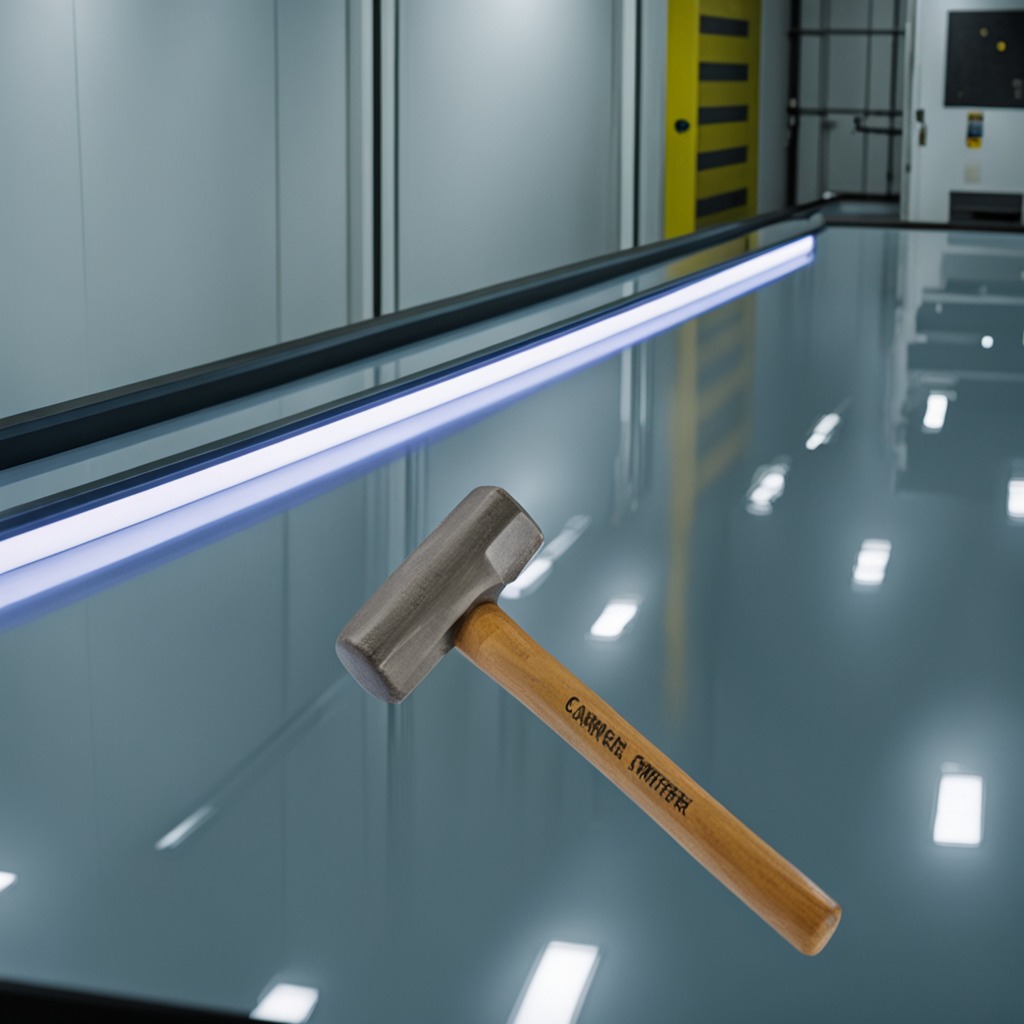
A hammer is lying on the high-gloss table.